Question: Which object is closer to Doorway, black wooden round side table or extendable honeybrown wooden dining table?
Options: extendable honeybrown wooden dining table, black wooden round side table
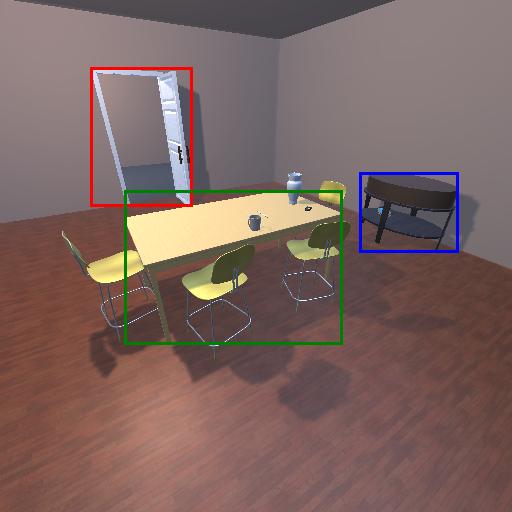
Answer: extendable honeybrown wooden dining table